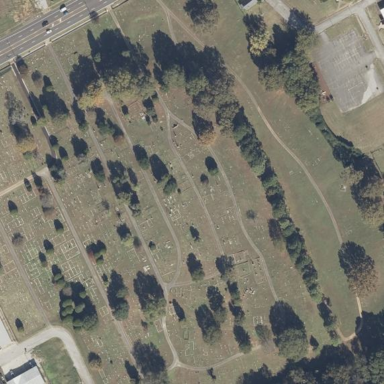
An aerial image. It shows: Cemetery with historical significance.